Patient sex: M
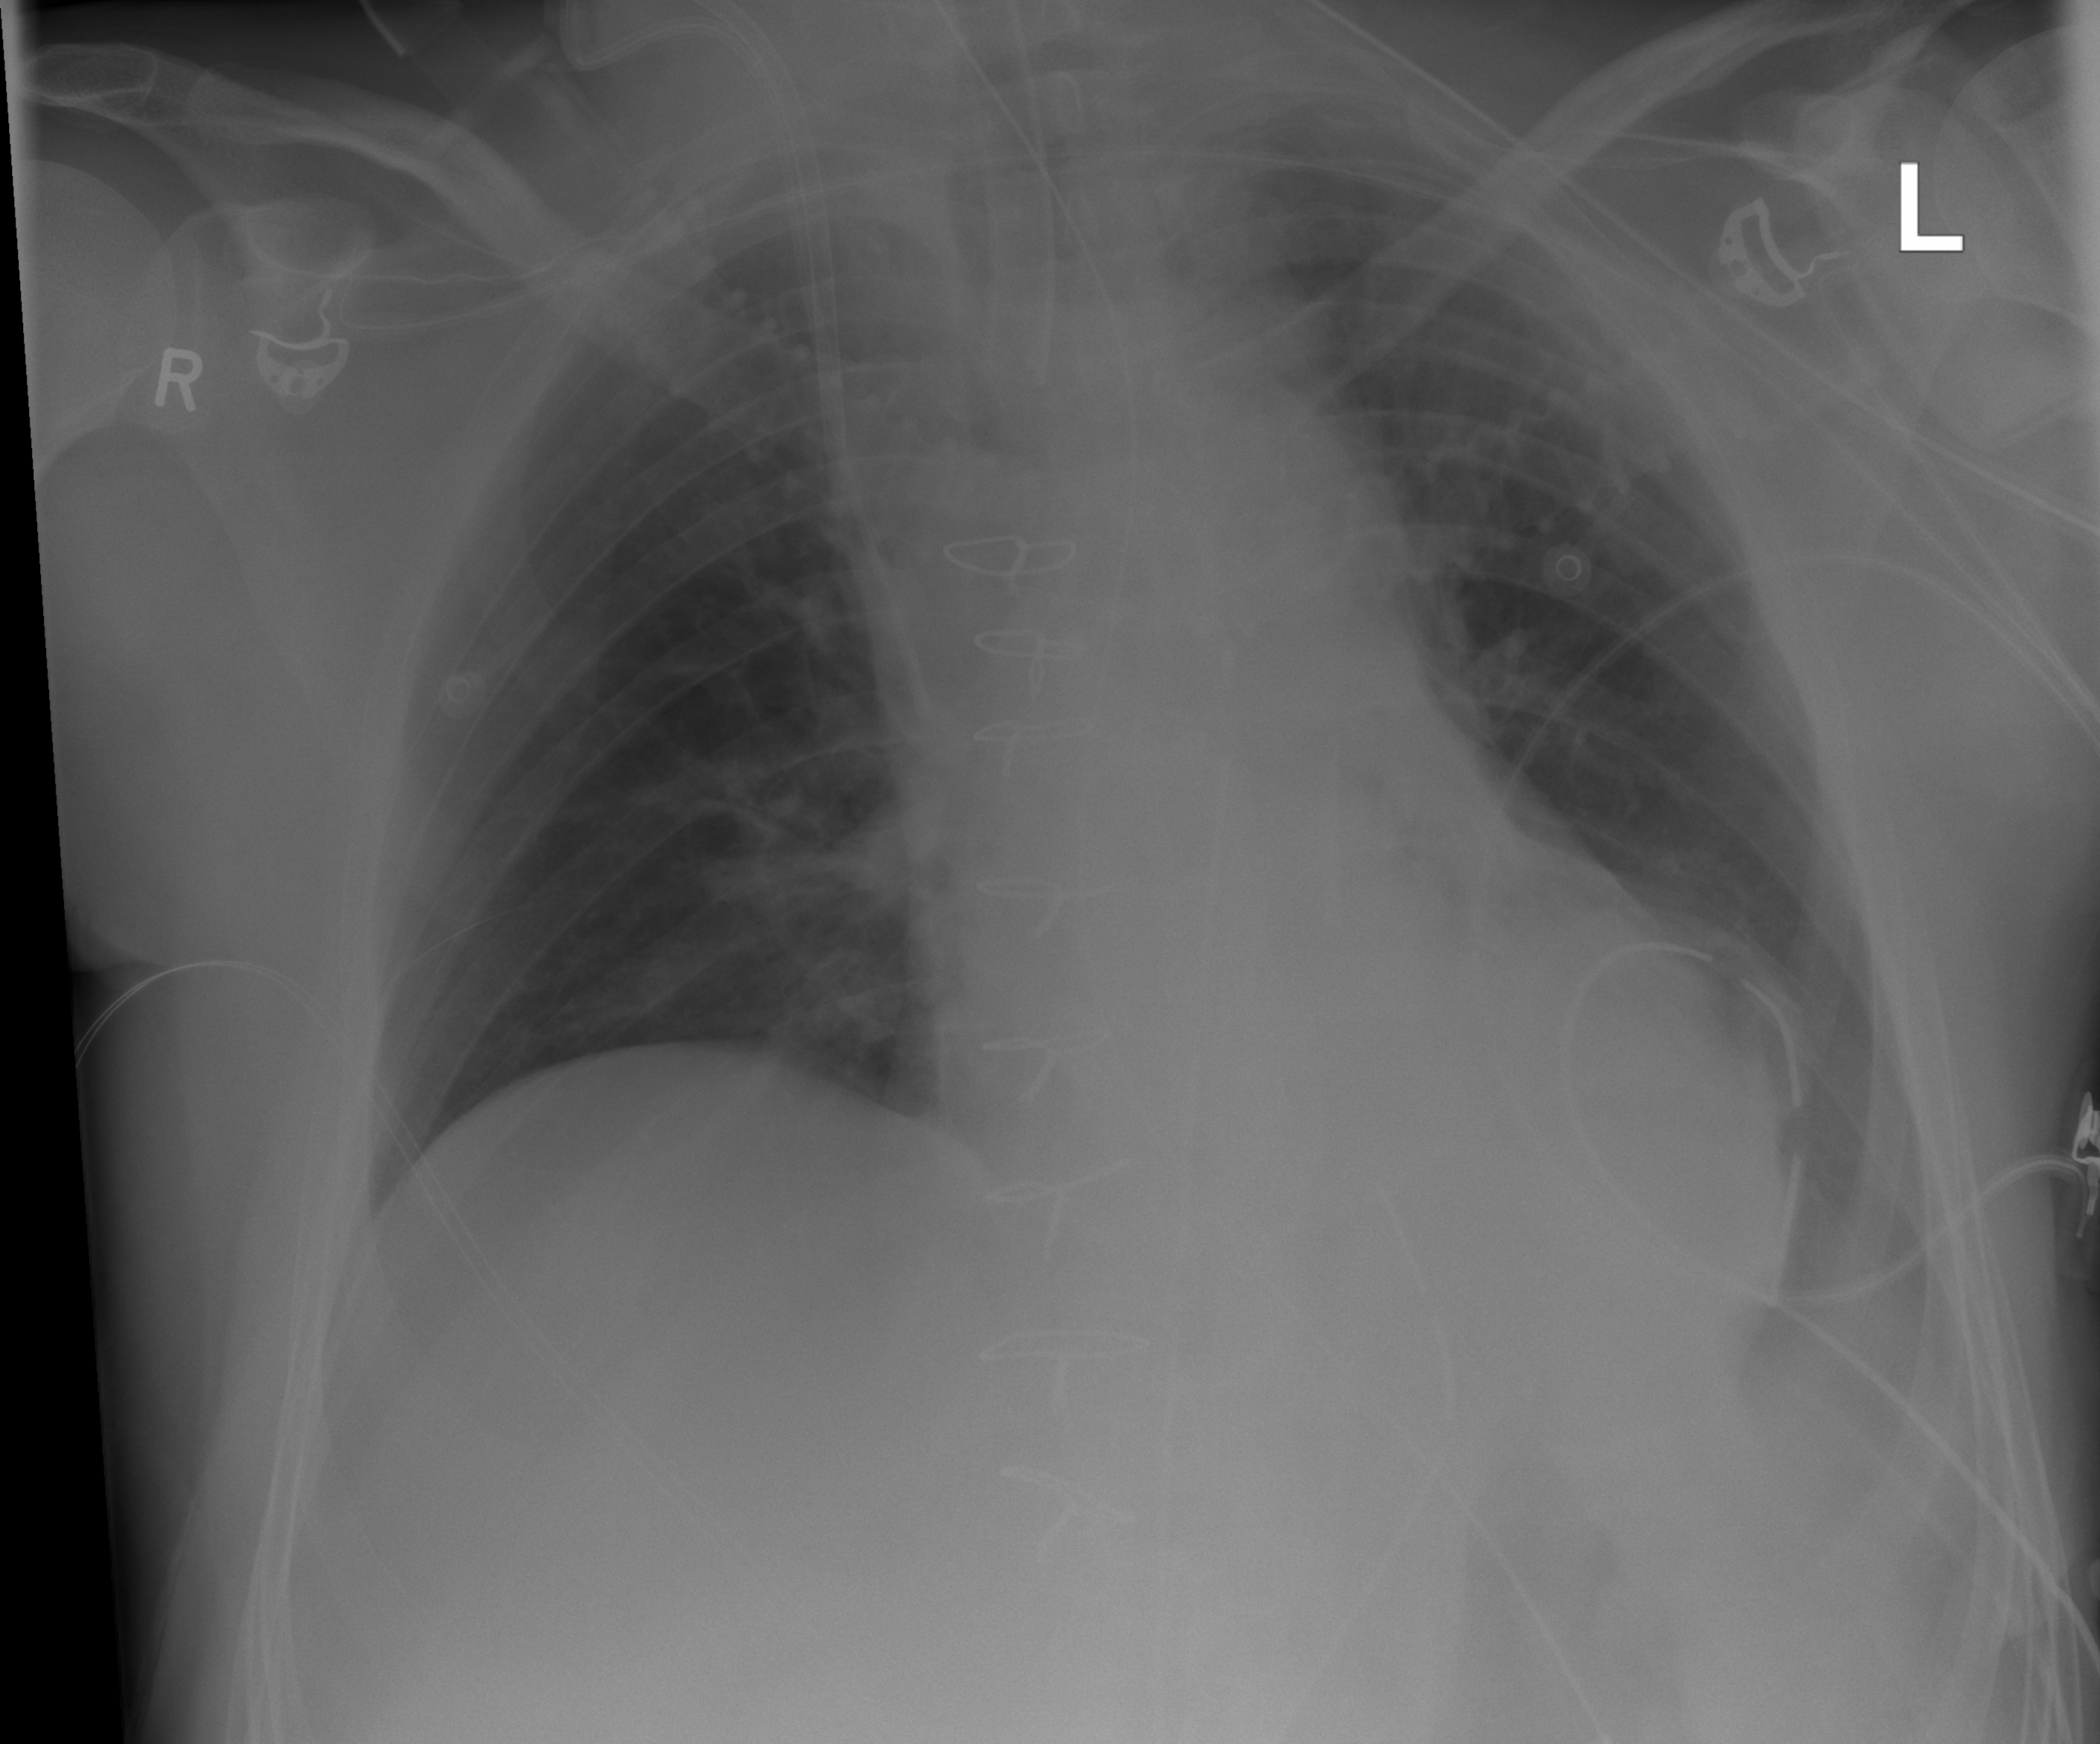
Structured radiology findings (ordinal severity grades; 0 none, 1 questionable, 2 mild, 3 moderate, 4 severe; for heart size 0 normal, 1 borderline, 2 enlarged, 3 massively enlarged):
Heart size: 0
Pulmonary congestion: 0
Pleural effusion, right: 0
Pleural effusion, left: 1
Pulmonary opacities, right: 0
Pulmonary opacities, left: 0
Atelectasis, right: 0
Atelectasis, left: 2